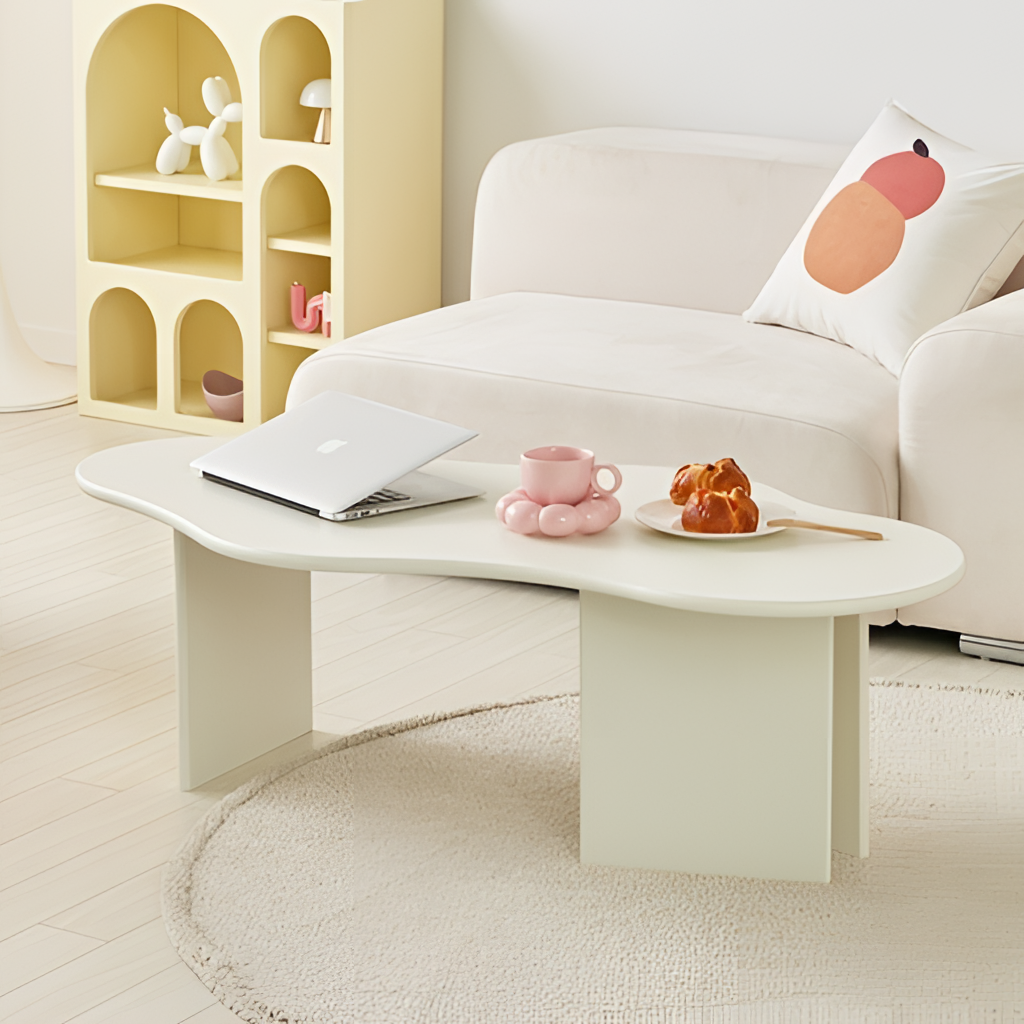
living room, wood coffee table, minimalist, beige wood flooring, with plank pattern, beige paint wallpaper, with solid pattern